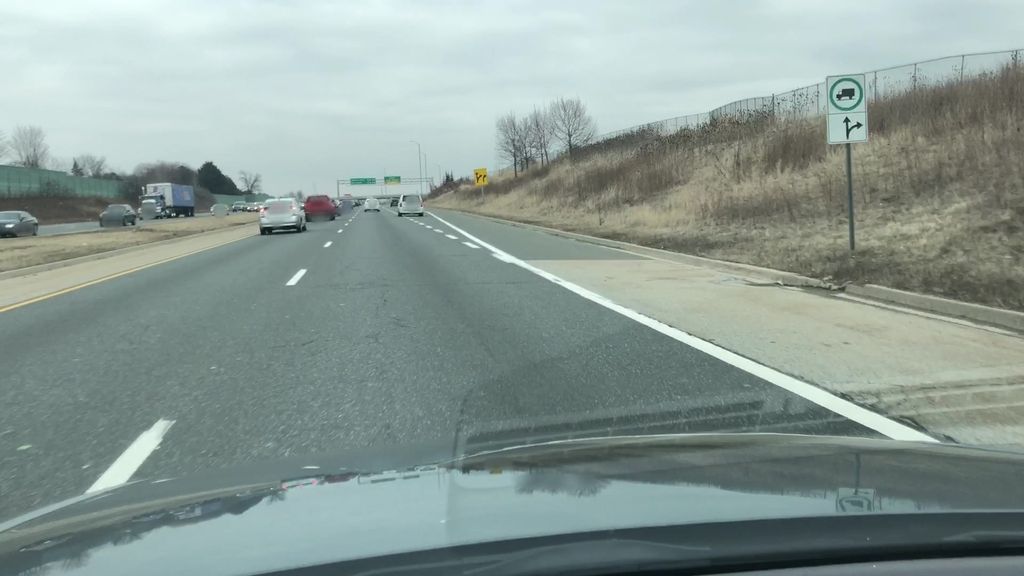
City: hamilton